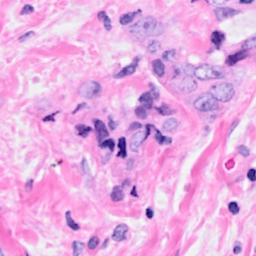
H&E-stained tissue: Breast